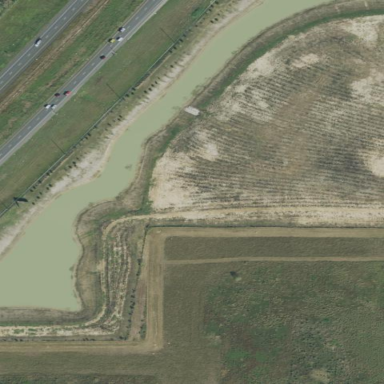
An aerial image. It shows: Retention basin containing natural water.